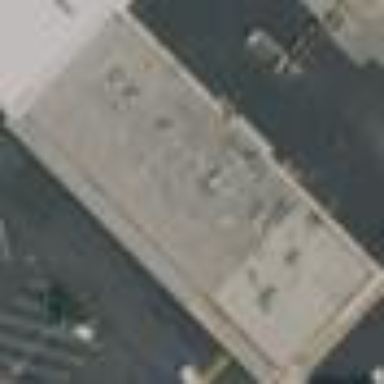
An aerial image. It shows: Retail building.